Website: lowes
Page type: delivery-shipping
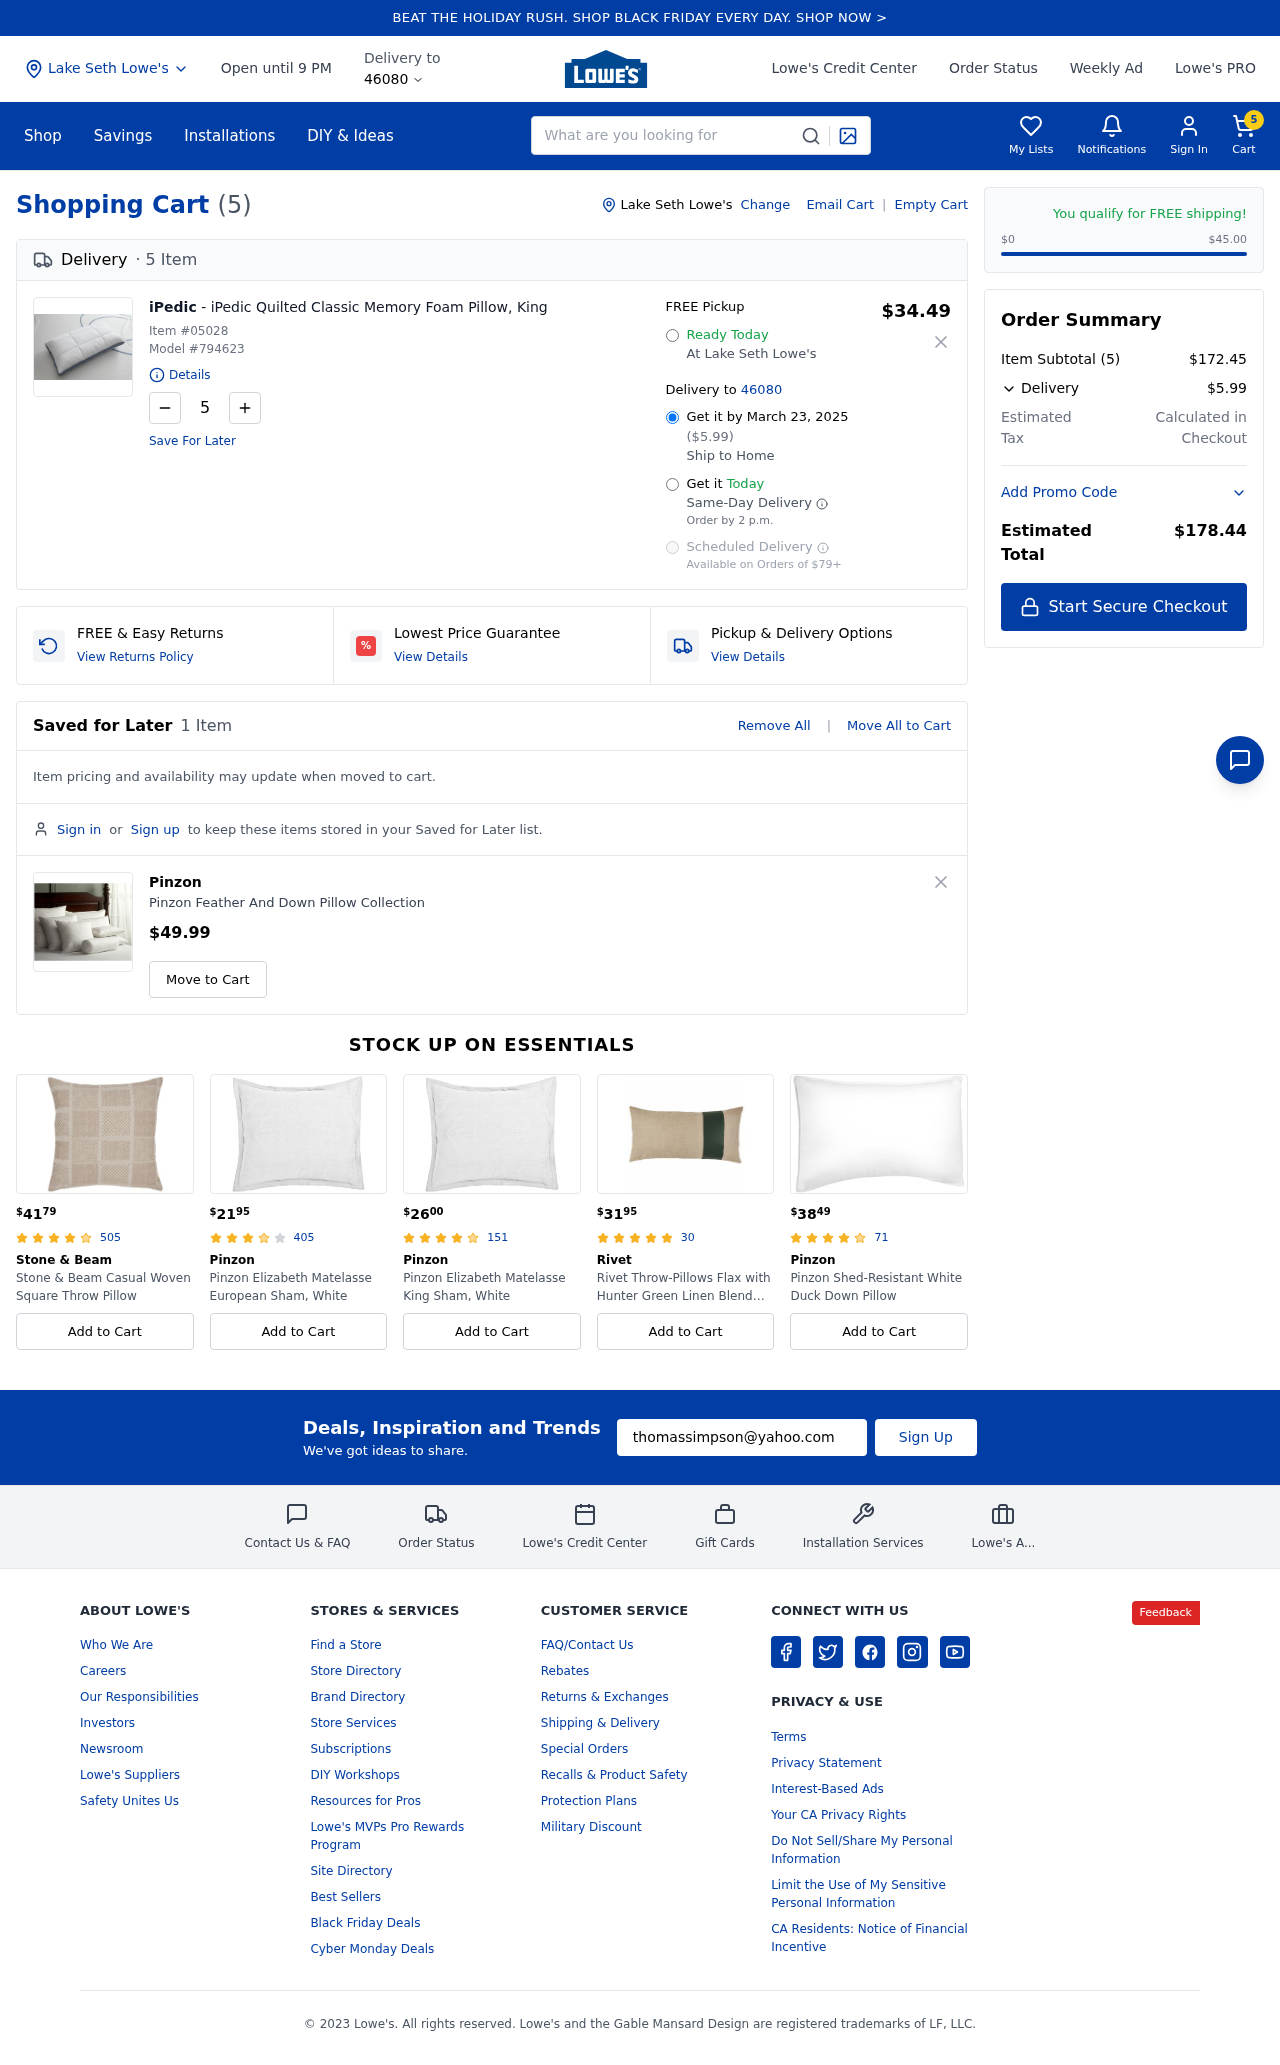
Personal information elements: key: PII_CITY
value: Lake Seth
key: PII_EMAIL
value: thomassimpson@yahoo.com
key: PII_POSTCODE
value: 46080
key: PII_CITY2
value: Lake Seth
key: PII_CITY3
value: Lake Seth
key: PII_POSTCODE_FULL
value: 46080
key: PII_POSTCODE_NUMERIC
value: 46080
Product elements: key: PRODUCT1_BRAND
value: iPedic
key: PRODUCT1_NAME
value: iPedic Quilted Classic Memory Foam Pillow, King
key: PRODUCT1_PRICE
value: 34.49
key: PRODUCT1_QUANTITY
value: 5
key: PRODUCT2_BRAND
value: Pinzon
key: PRODUCT2_NAME
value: Pinzon Feather And Down Pillow Collection
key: PRODUCT2_PRICE
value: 49.99
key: PRODUCT1_ITEM_NUMBER
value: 05028
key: PRODUCT1_MODEL_NUMBER
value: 794623
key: PRODUCT3_PRICE
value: $4179
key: PRODUCT3_NUM_RATINGS
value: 505
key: PRODUCT3_BRAND
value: Stone & Beam
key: PRODUCT3_NAME
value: Stone & Beam Casual Woven Square Throw Pillow
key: PRODUCT4_PRICE
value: $2195
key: PRODUCT4_NUM_RATINGS
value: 405
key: PRODUCT4_BRAND
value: Pinzon
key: PRODUCT4_NAME
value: Pinzon Elizabeth Matelasse European Sham, White
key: PRODUCT5_PRICE
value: $2600
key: PRODUCT5_NUM_RATINGS
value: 151
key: PRODUCT5_BRAND
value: Pinzon
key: PRODUCT5_NAME
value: Pinzon Elizabeth Matelasse King Sham, White
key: PRODUCT6_PRICE
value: $3195
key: PRODUCT6_NUM_RATINGS
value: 30
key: PRODUCT6_BRAND
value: Rivet
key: PRODUCT6_NAME
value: Rivet Throw-Pillows Flax with Hunter Green Linen Blend Pillow with Leather Stripe Accent Lumbar
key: PRODUCT7_PRICE
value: $3849
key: PRODUCT7_NUM_RATINGS
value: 71
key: PRODUCT7_BRAND
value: Pinzon
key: PRODUCT7_NAME
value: Pinzon Shed-Resistant White Duck Down Pillow
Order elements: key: ORDER_NUM_ITEMS
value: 5
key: ORDER_DELIVERY_DATE
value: March 23, 2025
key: ORDER_SHIPPING_COST
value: $5.99
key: ORDER_SUBTOTAL
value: $172.45
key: ORDER_TOTAL
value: $178.44
Search elements: key: HEADER_SEARCH
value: What are you looking for